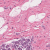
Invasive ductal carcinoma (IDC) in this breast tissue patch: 0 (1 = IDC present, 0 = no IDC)